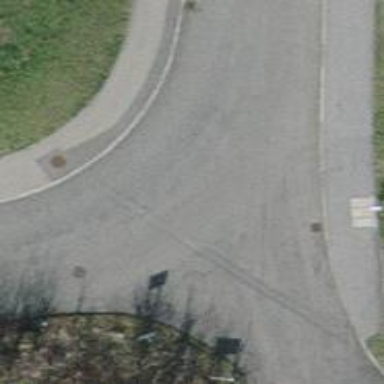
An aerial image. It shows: Residential road with high-quality surface.